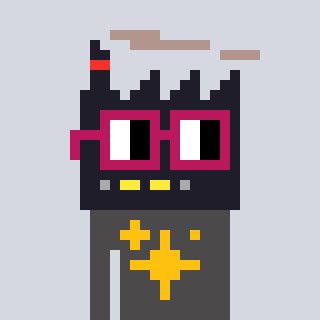
a pixel art character with square dark red glasses, a factory-shaped head and a grayscale-colored body on a cool background